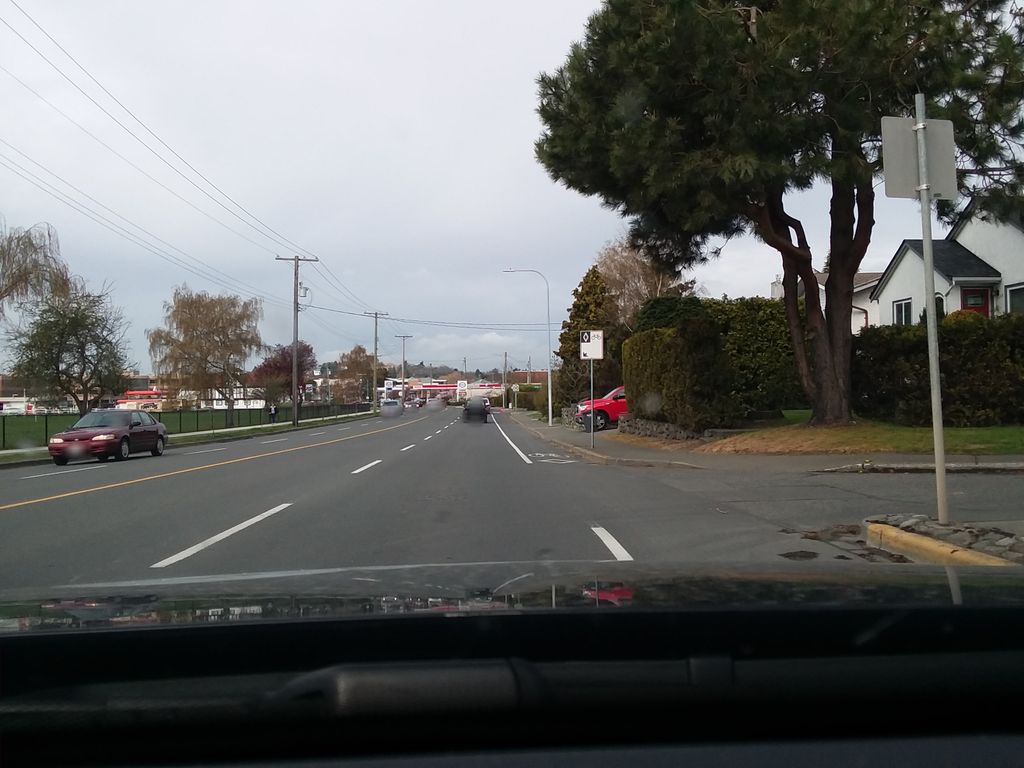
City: victoria